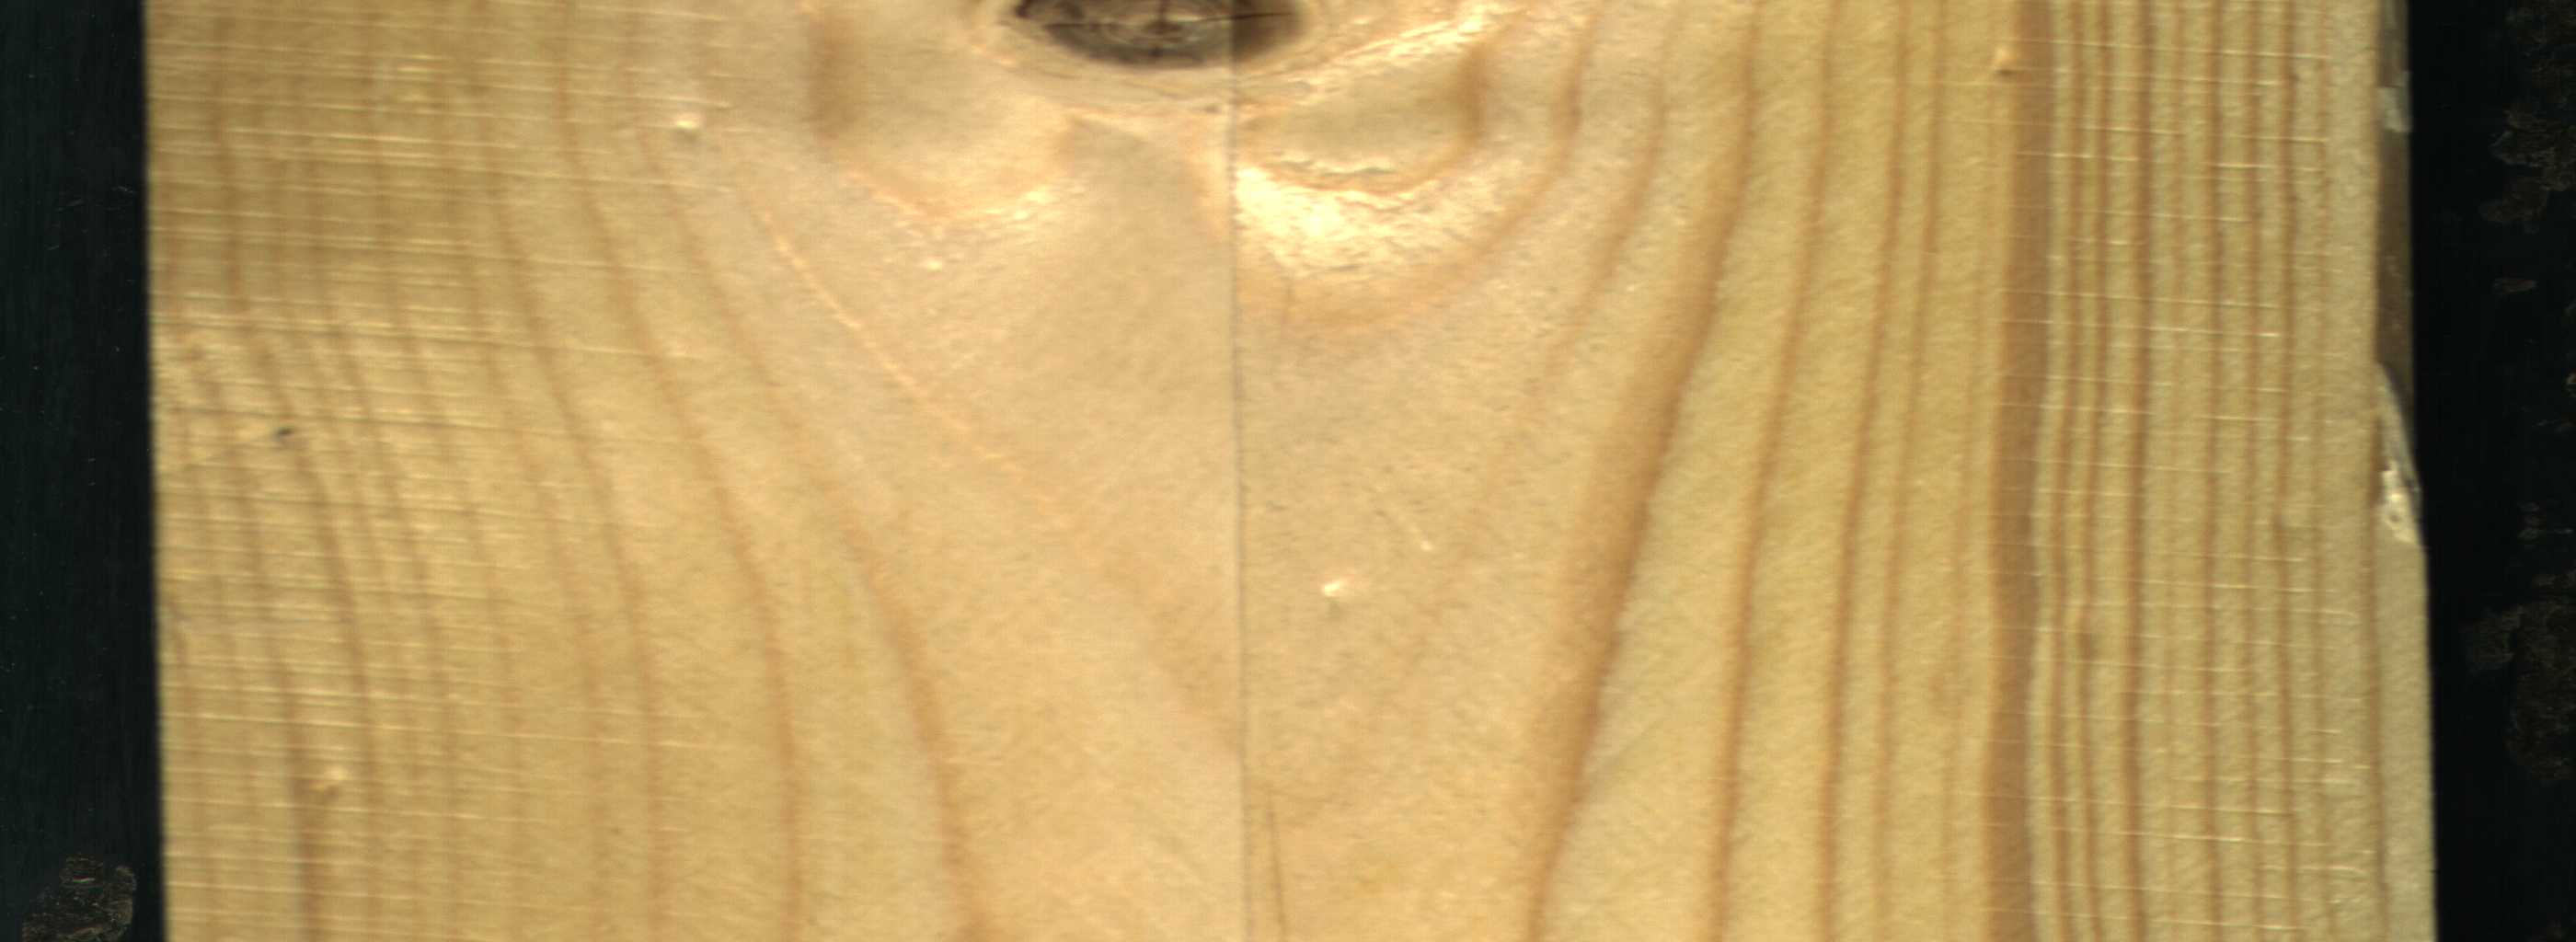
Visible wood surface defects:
Dead_Knot